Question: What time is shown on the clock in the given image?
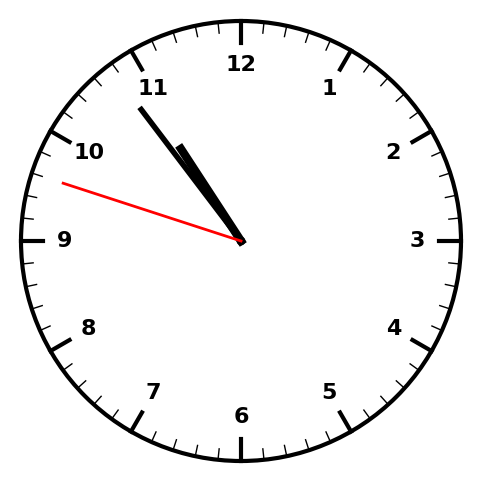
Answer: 10:53:48